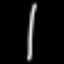
Label: line